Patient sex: M
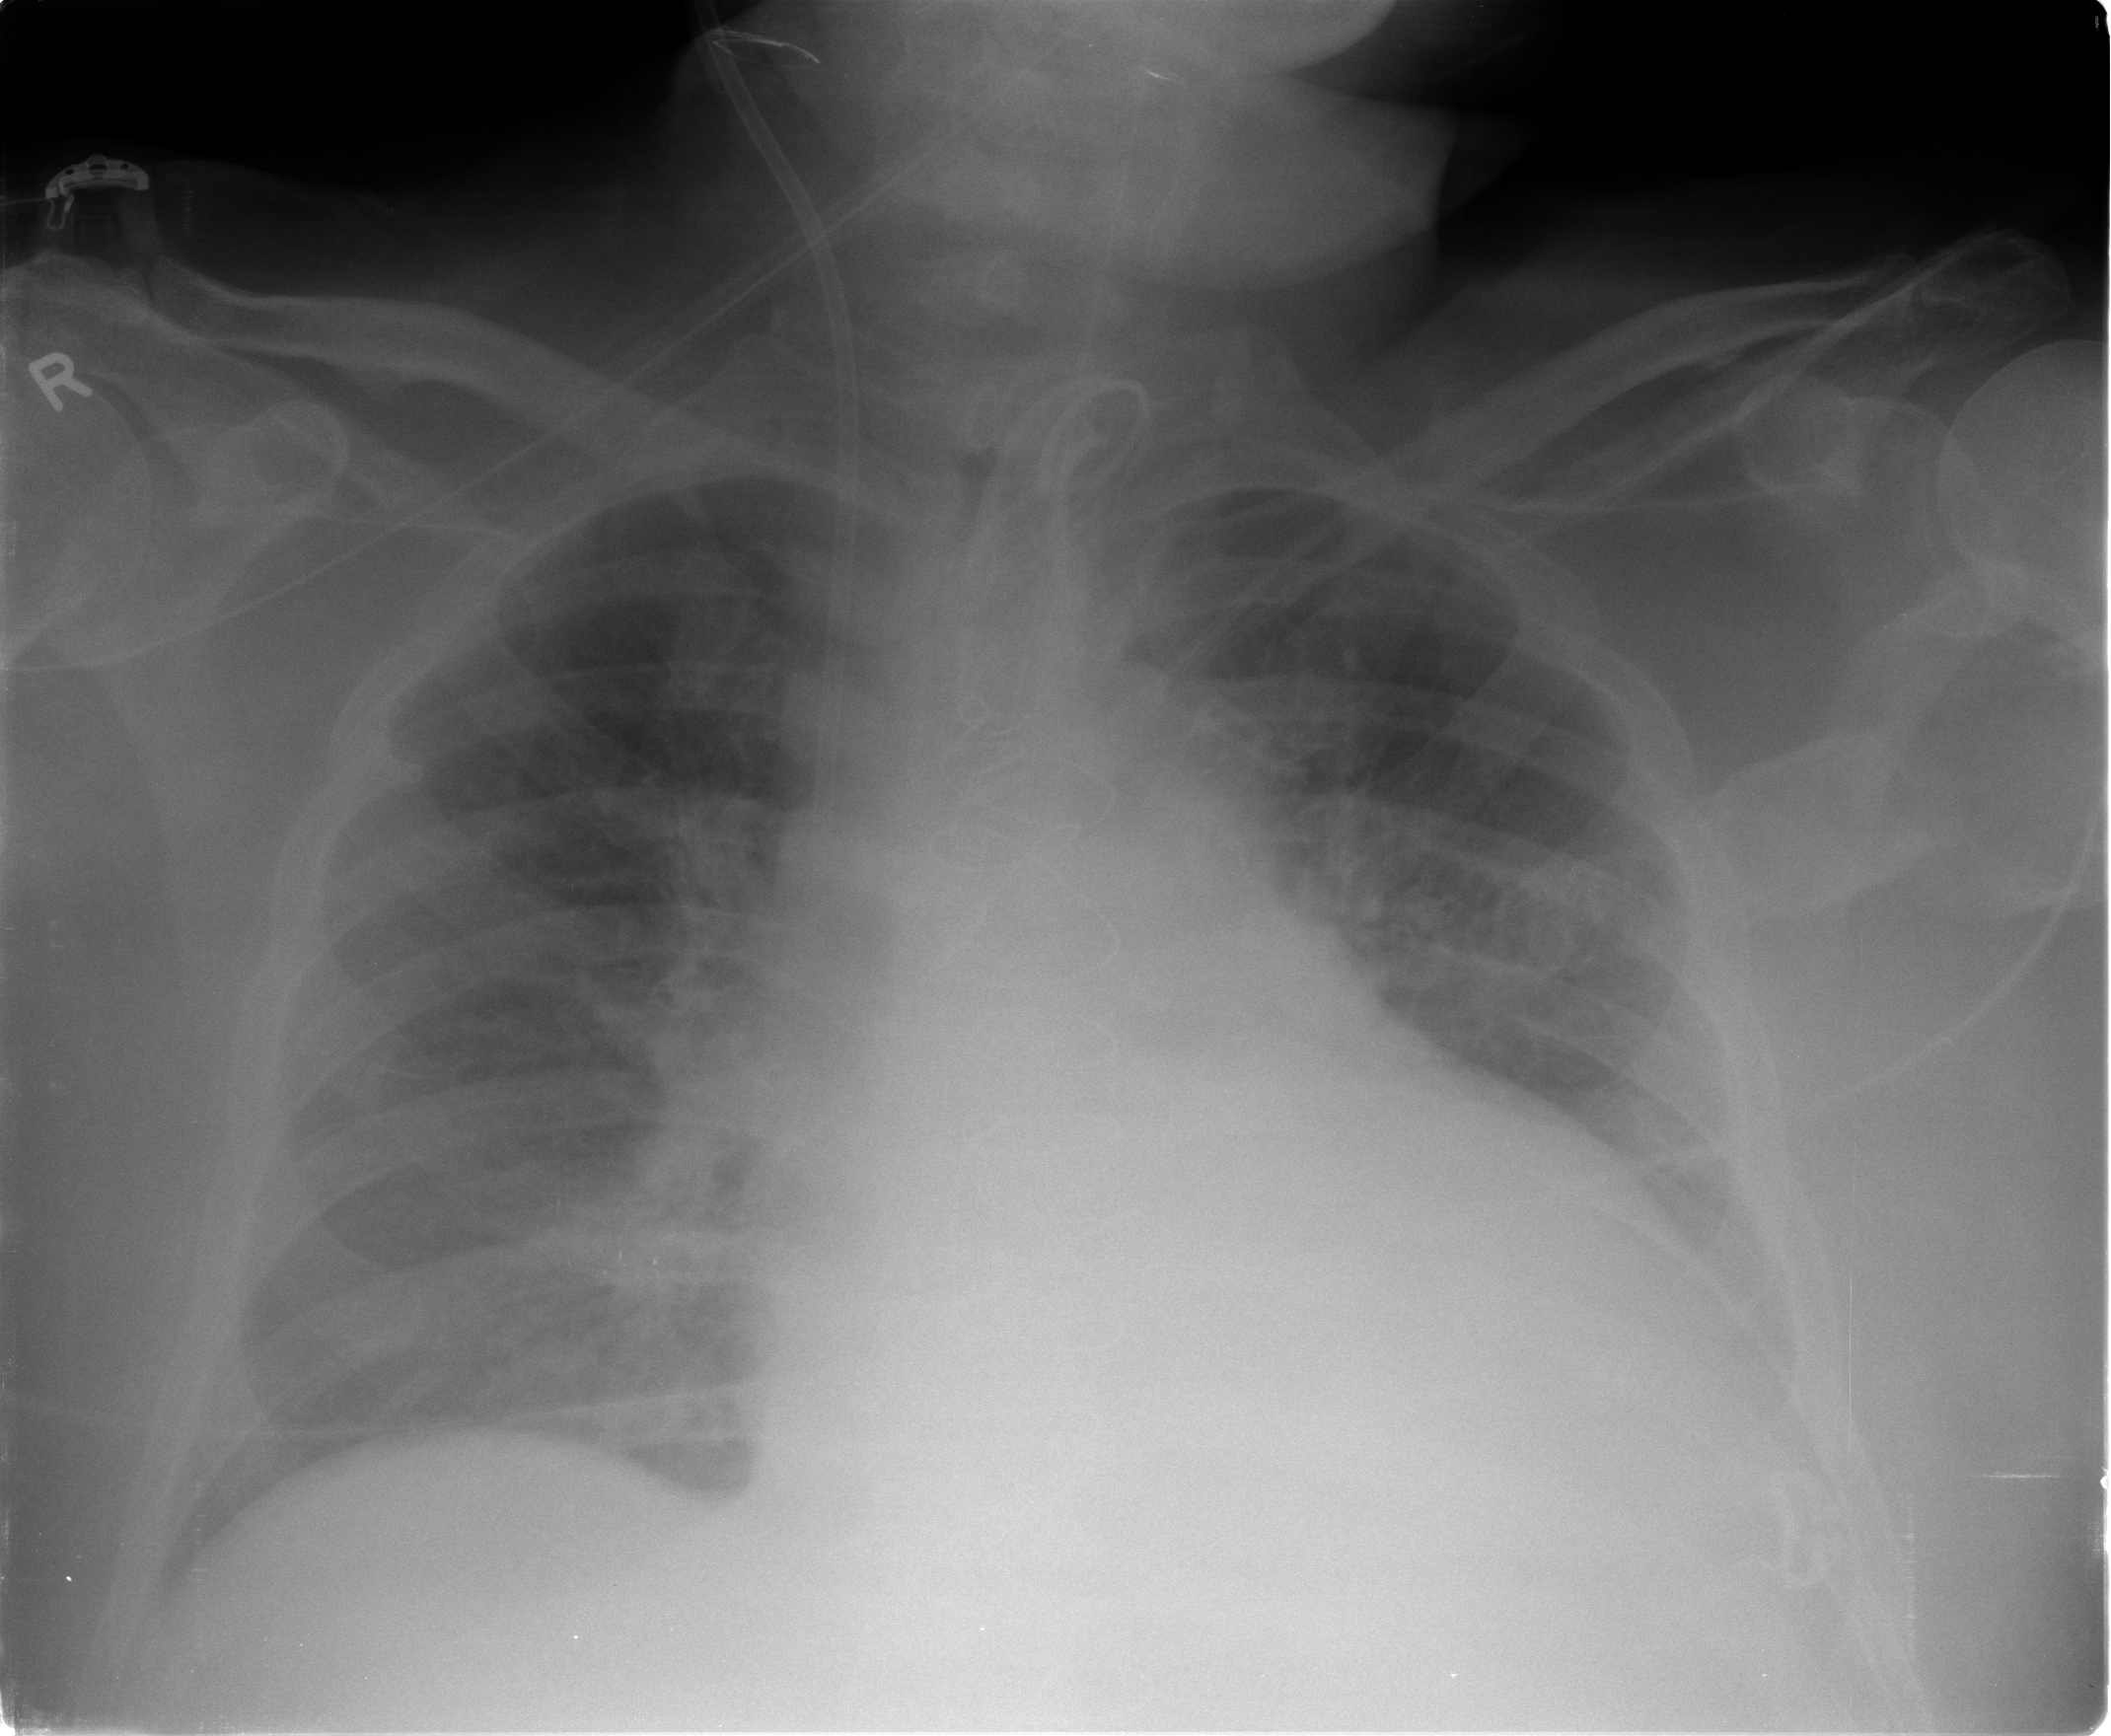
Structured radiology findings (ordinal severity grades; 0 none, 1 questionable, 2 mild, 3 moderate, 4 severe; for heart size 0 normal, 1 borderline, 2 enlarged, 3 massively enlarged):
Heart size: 2
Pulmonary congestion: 2
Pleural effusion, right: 0
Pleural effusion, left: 2
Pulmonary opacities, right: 0
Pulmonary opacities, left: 0
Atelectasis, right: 2
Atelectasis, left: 2